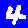
Digit: 4